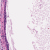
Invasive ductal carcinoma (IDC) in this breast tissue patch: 0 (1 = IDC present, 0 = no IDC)